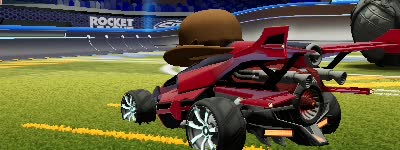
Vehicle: aftershock